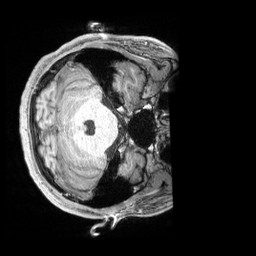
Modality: T1w
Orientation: axial
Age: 23
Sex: male
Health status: healthy
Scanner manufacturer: siemens
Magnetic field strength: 3 T
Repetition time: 2.4 s
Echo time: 0.00228 s